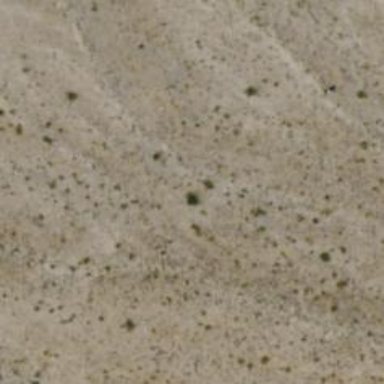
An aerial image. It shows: Scenic view captured in the desert.